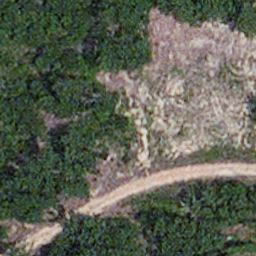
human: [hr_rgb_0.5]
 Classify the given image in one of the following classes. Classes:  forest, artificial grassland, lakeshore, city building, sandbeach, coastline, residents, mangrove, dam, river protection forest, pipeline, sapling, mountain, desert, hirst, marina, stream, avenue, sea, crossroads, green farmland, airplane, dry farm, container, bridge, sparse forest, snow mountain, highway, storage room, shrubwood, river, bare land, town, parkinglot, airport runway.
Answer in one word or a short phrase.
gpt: avenue